Field crop: maize
Growth stage: 2
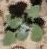
Species: chenopodium